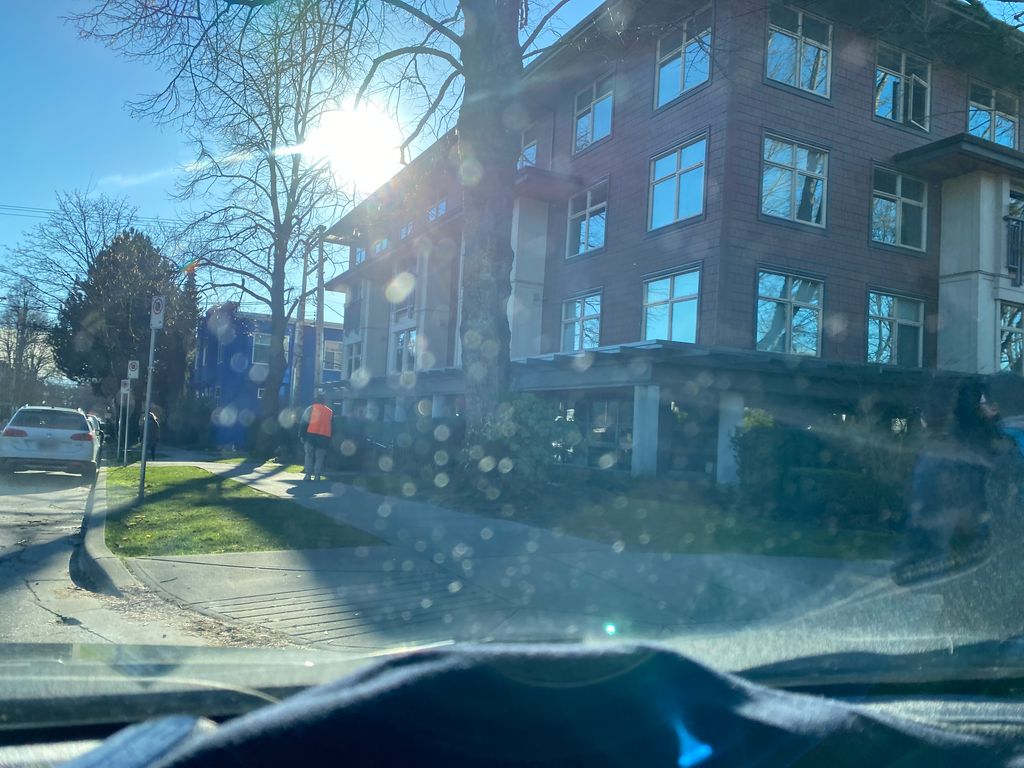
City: vancouver